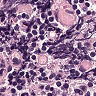
Metastatic tissue present: no